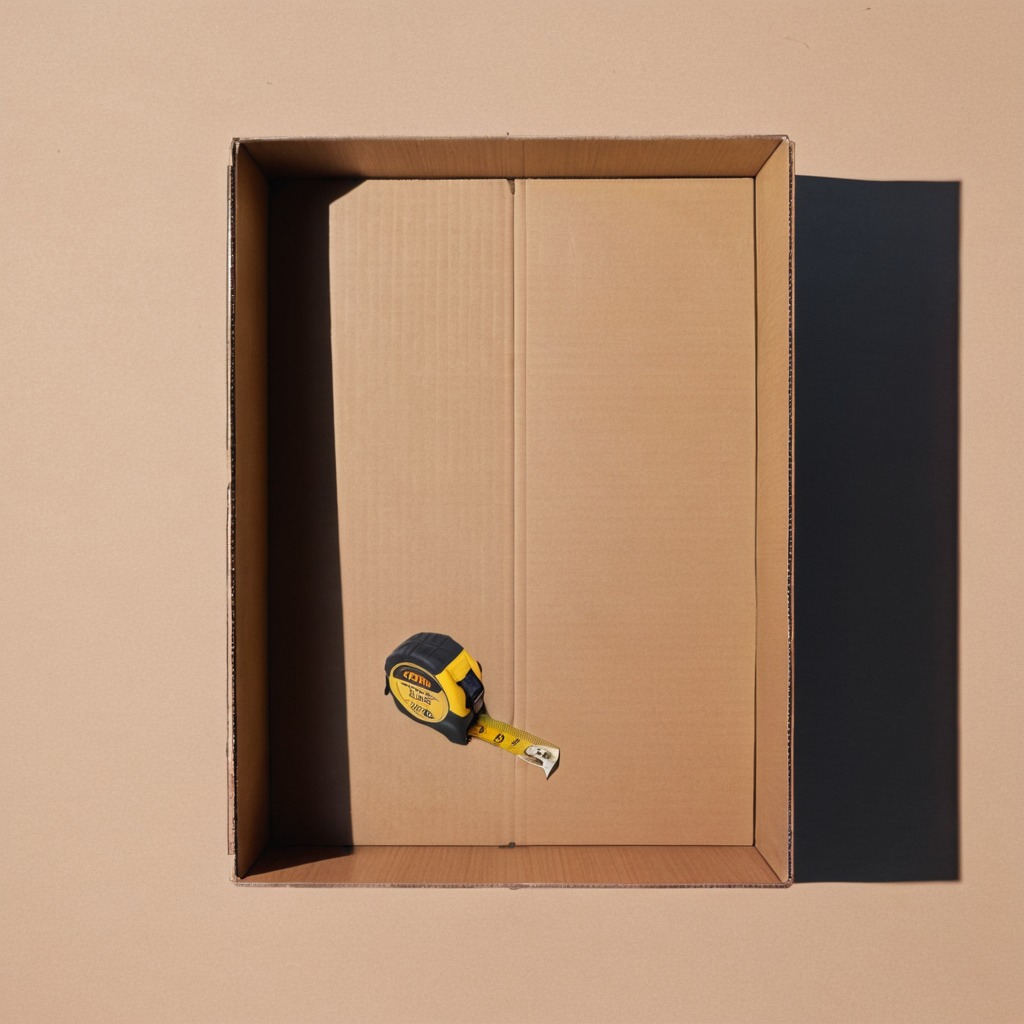
A measuring tape is lying on the cardboard box surface in an outdoor workshop during daytime bright natural light soft shadows slightly creased but